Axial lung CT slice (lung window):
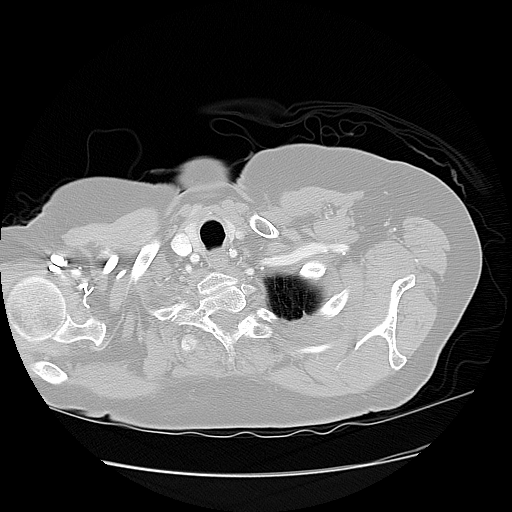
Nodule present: no